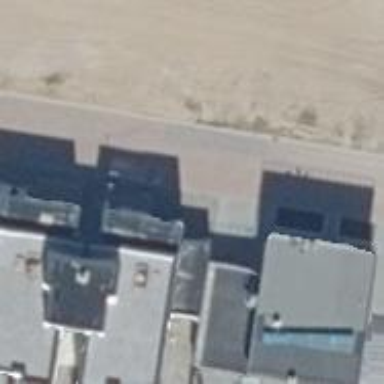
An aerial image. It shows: Terrace building.